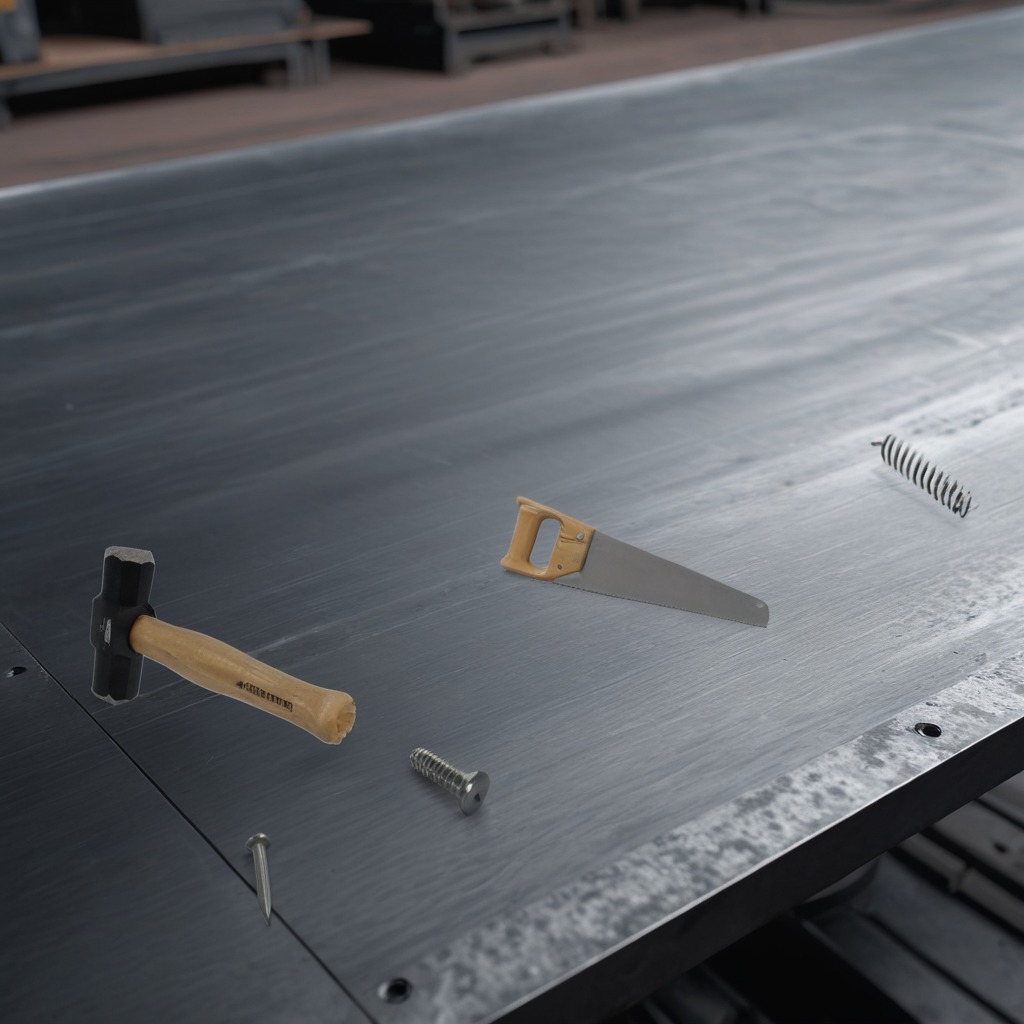
A hammer, an iron nail, a metal machine screw, a coiled metal spring, and a handheld metal saw are lying on the cold steel table in a mining workshop.